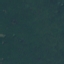
Land use / land cover class: Forest